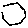
Label: hexagon